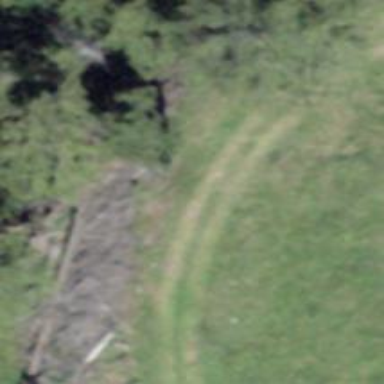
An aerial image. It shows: Wayside cross with historic significance.